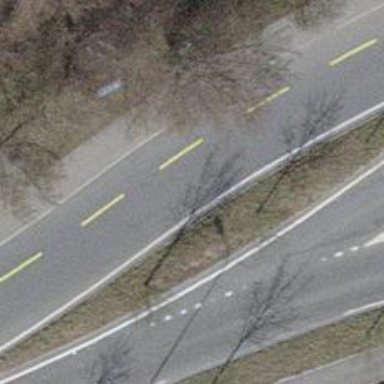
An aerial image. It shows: Primary road with asphalt surface.